Question: On my product list template page, I've got colour swatches that show available colours for a product. On I want to only , and then provide a "more available" button which takes you through to the specific product page. On I want to , and then provide a "more available" button which also takes you through to the product page.
I can show and hide the colours available on either viewport (with css), however how would I do the variable logic to work out when to provide the "more available" button on desktop and mobile?

'''
<!-- Product -->
<div class="product">
<div class="colour-swatches">
<ul>
<li class="swatch">Red</li>
<l class="swatch"i>Blue</li>
<li class="swatch">Green</li>
<li class="swatch">Orange</li>
<li class="swatch">Yellow</li>
<li class="swatch">Black</li>
<li class="swatch">Lime</li>
</ul>
</div>
</div>
'''
'''
Li.swatch {
&:nth-child(-n+2) {
display: block !important;
visibility: visible !important;
}
@media (min-width: 600px) {
&:nth-child(-n+3) {
display: block !important;
visibility: visible !important;
}
}
}
'''
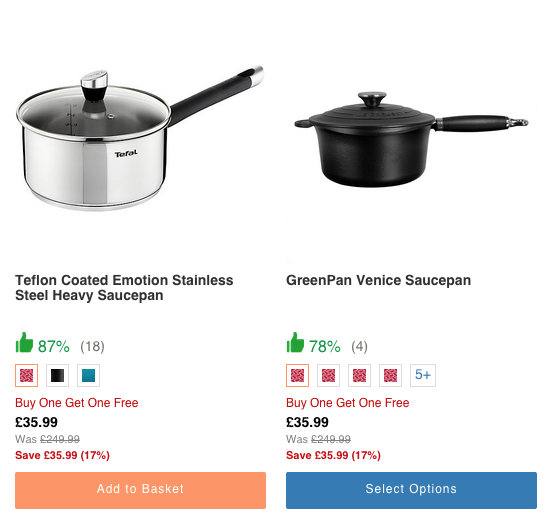
Answer: You have all available colors contained within the list, right? (even the ones that aren't visible). If so, you can just count the total number of colors that are available, and the number of colors you're currently displaying. If all available colors are being displayed, then you don't show the more available link, if not, then you show it.
You can use jQuery's ':visible' selector to find out how many of the colors in the list are currently visible (on the current viewport):
<URL>
'''
var all = $('ul li').length,
visible = $('ul li:visible').length;
if(all - visible > 0) {
$('#avail').html( (all - visible) + ' more colors available');
}
'''
'''
/* Simplified this for testing. This should work with your CSS */
/* Feel free to experiment with the nth-child value in here */
li:nth-child(n+3) {
display: none;
}
'''
'''
<script src="https://ajax.googleapis.com/ajax/libs/jquery/2.1.1/jquery.min.js"></script>
<div class="product">
<div class="colour-swatches">
<ul>
<li class="swatch">Red</li>
<li class="swatch">Blue</li>
<li class="swatch">Green</li>
<li class="swatch">Orange</li>
<li class="swatch">Yellow</li>
<li class="swatch">Black</li>
<li class="swatch">Lime</li>
</ul>
</div>
</div>
<span id="avail"></span>
'''